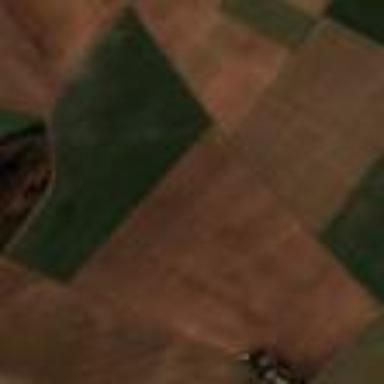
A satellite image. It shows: Farmland with wheat crops.